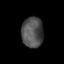
Tissue: prostate
Cell type: T cells
Senescence score: 0.2867
Nuclear area (px): 646
Mean DAPI intensity: 81.108